九年级 · 度量几何学
将量角器按如图所示的方式放置在三角形纸板上, 使点 $C$ 在半圆上. 点 $A 、 B$ 的读数分别为 $86^{\circ} 、 30^{\circ}$,则 $\angle A C B$ 的大小为
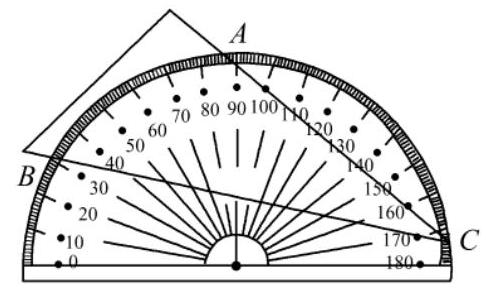
A. $15^{\circ}$   B. $28^{\circ}$   C. $29^{\circ}$   D. $34^{\circ}$
答案: B
解析: B【解析】angleACB=frac12timesleft(86^circ-30^circright)=28^circ.